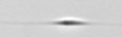
Label: Cylindrotheca_morphotype1